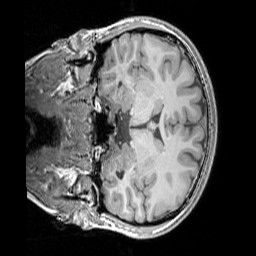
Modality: T1w
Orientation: coronal
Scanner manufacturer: siemens
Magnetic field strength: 3 T
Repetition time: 1.83 s
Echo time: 0.00303 s